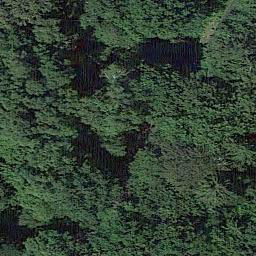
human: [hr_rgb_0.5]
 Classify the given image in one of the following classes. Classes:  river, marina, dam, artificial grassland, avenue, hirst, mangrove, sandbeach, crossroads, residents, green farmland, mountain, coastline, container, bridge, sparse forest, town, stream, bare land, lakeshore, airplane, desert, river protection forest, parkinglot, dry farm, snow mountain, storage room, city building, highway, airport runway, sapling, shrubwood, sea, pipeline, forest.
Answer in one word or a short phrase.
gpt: forest